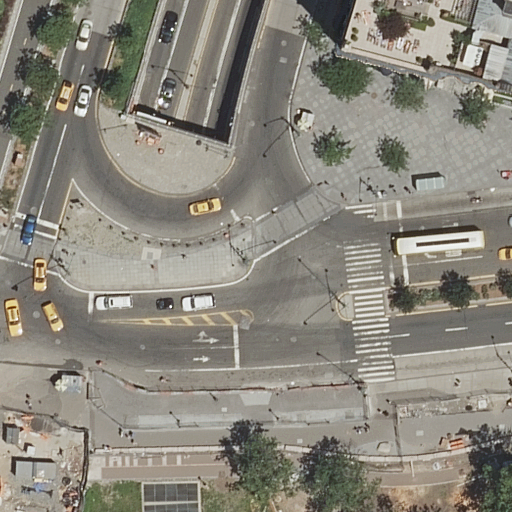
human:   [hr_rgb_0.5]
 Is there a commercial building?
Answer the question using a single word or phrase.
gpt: no

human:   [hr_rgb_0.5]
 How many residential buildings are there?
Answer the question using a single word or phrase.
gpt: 1

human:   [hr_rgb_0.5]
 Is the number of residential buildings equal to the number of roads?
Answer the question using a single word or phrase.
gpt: no

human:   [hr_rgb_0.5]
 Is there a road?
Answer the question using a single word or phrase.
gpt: yes

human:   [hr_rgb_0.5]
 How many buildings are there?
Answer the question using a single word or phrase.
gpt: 2

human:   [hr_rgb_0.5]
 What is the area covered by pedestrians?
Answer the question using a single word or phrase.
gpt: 4665m2

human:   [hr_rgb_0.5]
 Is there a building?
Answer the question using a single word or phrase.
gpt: yes

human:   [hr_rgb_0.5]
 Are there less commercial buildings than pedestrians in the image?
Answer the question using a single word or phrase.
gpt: yes

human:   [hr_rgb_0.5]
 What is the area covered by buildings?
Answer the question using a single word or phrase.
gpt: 308m2

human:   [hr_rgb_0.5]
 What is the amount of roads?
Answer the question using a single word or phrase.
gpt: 30

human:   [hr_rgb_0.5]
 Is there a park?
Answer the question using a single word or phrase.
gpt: yes

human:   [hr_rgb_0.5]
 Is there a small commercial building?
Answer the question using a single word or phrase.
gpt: no

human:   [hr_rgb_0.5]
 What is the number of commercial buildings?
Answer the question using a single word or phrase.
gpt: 0

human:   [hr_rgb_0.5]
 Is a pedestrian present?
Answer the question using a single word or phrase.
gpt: yes

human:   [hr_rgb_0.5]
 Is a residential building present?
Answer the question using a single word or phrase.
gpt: yes

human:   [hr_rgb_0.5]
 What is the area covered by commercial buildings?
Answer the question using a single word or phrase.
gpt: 0m2

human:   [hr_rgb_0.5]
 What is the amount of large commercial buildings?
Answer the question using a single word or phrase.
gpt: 0

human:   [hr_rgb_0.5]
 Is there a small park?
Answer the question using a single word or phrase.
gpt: yes

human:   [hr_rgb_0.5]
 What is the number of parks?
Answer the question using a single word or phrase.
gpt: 6

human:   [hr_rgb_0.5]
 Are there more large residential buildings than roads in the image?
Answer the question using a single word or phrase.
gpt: no

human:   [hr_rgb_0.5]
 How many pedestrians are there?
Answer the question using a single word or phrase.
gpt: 3

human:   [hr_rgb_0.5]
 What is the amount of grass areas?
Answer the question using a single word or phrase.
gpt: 1

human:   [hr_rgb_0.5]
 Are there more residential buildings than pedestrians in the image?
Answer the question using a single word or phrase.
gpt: no

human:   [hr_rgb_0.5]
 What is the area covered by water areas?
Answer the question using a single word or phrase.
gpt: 0m2

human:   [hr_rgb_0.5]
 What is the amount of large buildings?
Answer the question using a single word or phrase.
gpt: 0

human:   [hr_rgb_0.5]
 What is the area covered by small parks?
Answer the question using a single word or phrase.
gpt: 134m2

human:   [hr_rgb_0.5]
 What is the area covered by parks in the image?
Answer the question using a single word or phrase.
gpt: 5329m2

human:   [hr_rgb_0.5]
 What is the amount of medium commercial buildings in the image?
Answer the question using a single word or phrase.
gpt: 0

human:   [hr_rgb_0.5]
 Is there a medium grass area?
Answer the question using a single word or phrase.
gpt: yes

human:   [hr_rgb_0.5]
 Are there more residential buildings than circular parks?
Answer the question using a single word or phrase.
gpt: yes

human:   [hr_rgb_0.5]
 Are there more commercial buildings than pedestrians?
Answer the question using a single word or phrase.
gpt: no

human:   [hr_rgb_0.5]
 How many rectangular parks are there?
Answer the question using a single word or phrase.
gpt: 2

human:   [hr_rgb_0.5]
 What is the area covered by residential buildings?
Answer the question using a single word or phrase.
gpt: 306m2

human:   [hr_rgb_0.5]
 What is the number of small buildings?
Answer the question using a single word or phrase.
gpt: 1

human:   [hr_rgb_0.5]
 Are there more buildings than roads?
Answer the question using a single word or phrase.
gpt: no

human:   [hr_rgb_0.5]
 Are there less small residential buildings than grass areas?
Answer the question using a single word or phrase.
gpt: yes

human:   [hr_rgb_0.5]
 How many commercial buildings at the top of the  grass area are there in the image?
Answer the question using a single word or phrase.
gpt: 0

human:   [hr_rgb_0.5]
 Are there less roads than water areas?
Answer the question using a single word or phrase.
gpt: no

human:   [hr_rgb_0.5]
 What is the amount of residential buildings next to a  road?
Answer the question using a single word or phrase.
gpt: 1

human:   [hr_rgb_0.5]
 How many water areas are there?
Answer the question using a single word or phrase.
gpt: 0

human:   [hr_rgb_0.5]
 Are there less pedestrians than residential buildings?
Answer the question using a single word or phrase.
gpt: no

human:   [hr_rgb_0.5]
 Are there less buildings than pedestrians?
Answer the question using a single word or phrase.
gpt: yes

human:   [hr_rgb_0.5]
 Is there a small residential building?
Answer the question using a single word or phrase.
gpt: no

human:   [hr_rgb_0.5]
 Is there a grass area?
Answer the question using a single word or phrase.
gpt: yes

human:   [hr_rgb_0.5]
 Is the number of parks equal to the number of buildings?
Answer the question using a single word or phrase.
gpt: no

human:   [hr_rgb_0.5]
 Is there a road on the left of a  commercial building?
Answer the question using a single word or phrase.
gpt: no

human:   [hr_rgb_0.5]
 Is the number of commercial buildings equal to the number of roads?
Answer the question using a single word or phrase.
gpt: no

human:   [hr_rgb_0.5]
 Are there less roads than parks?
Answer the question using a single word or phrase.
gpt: no

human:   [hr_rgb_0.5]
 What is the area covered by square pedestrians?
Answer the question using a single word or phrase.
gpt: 0m2

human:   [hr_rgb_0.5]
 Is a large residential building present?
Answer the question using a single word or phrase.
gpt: no

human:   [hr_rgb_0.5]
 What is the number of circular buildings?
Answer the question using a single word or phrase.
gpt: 0

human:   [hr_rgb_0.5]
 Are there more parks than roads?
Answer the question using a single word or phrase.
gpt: no

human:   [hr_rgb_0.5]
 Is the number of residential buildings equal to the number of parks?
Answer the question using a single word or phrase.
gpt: no

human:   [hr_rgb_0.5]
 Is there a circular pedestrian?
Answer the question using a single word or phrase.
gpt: no

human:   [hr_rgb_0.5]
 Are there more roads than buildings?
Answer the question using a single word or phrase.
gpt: yes

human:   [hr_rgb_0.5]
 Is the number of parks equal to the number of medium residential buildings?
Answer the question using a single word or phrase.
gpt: no

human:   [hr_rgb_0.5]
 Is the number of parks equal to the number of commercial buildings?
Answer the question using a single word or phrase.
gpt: no

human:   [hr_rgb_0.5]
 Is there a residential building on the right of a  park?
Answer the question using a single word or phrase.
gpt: yes

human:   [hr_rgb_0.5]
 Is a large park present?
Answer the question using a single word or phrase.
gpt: yes

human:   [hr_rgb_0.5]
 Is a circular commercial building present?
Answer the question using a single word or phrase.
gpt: no

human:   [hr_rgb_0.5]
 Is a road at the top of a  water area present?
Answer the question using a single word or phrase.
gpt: no

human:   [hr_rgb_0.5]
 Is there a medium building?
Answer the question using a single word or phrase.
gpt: yes

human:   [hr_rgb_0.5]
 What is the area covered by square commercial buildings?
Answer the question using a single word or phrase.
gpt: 0m2

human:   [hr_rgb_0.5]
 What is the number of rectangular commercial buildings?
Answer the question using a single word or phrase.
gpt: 0